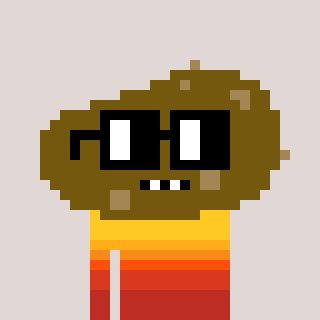
a pixel art character with square black glasses, a potato-shaped head and a bege-colored body on a warm background